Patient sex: M
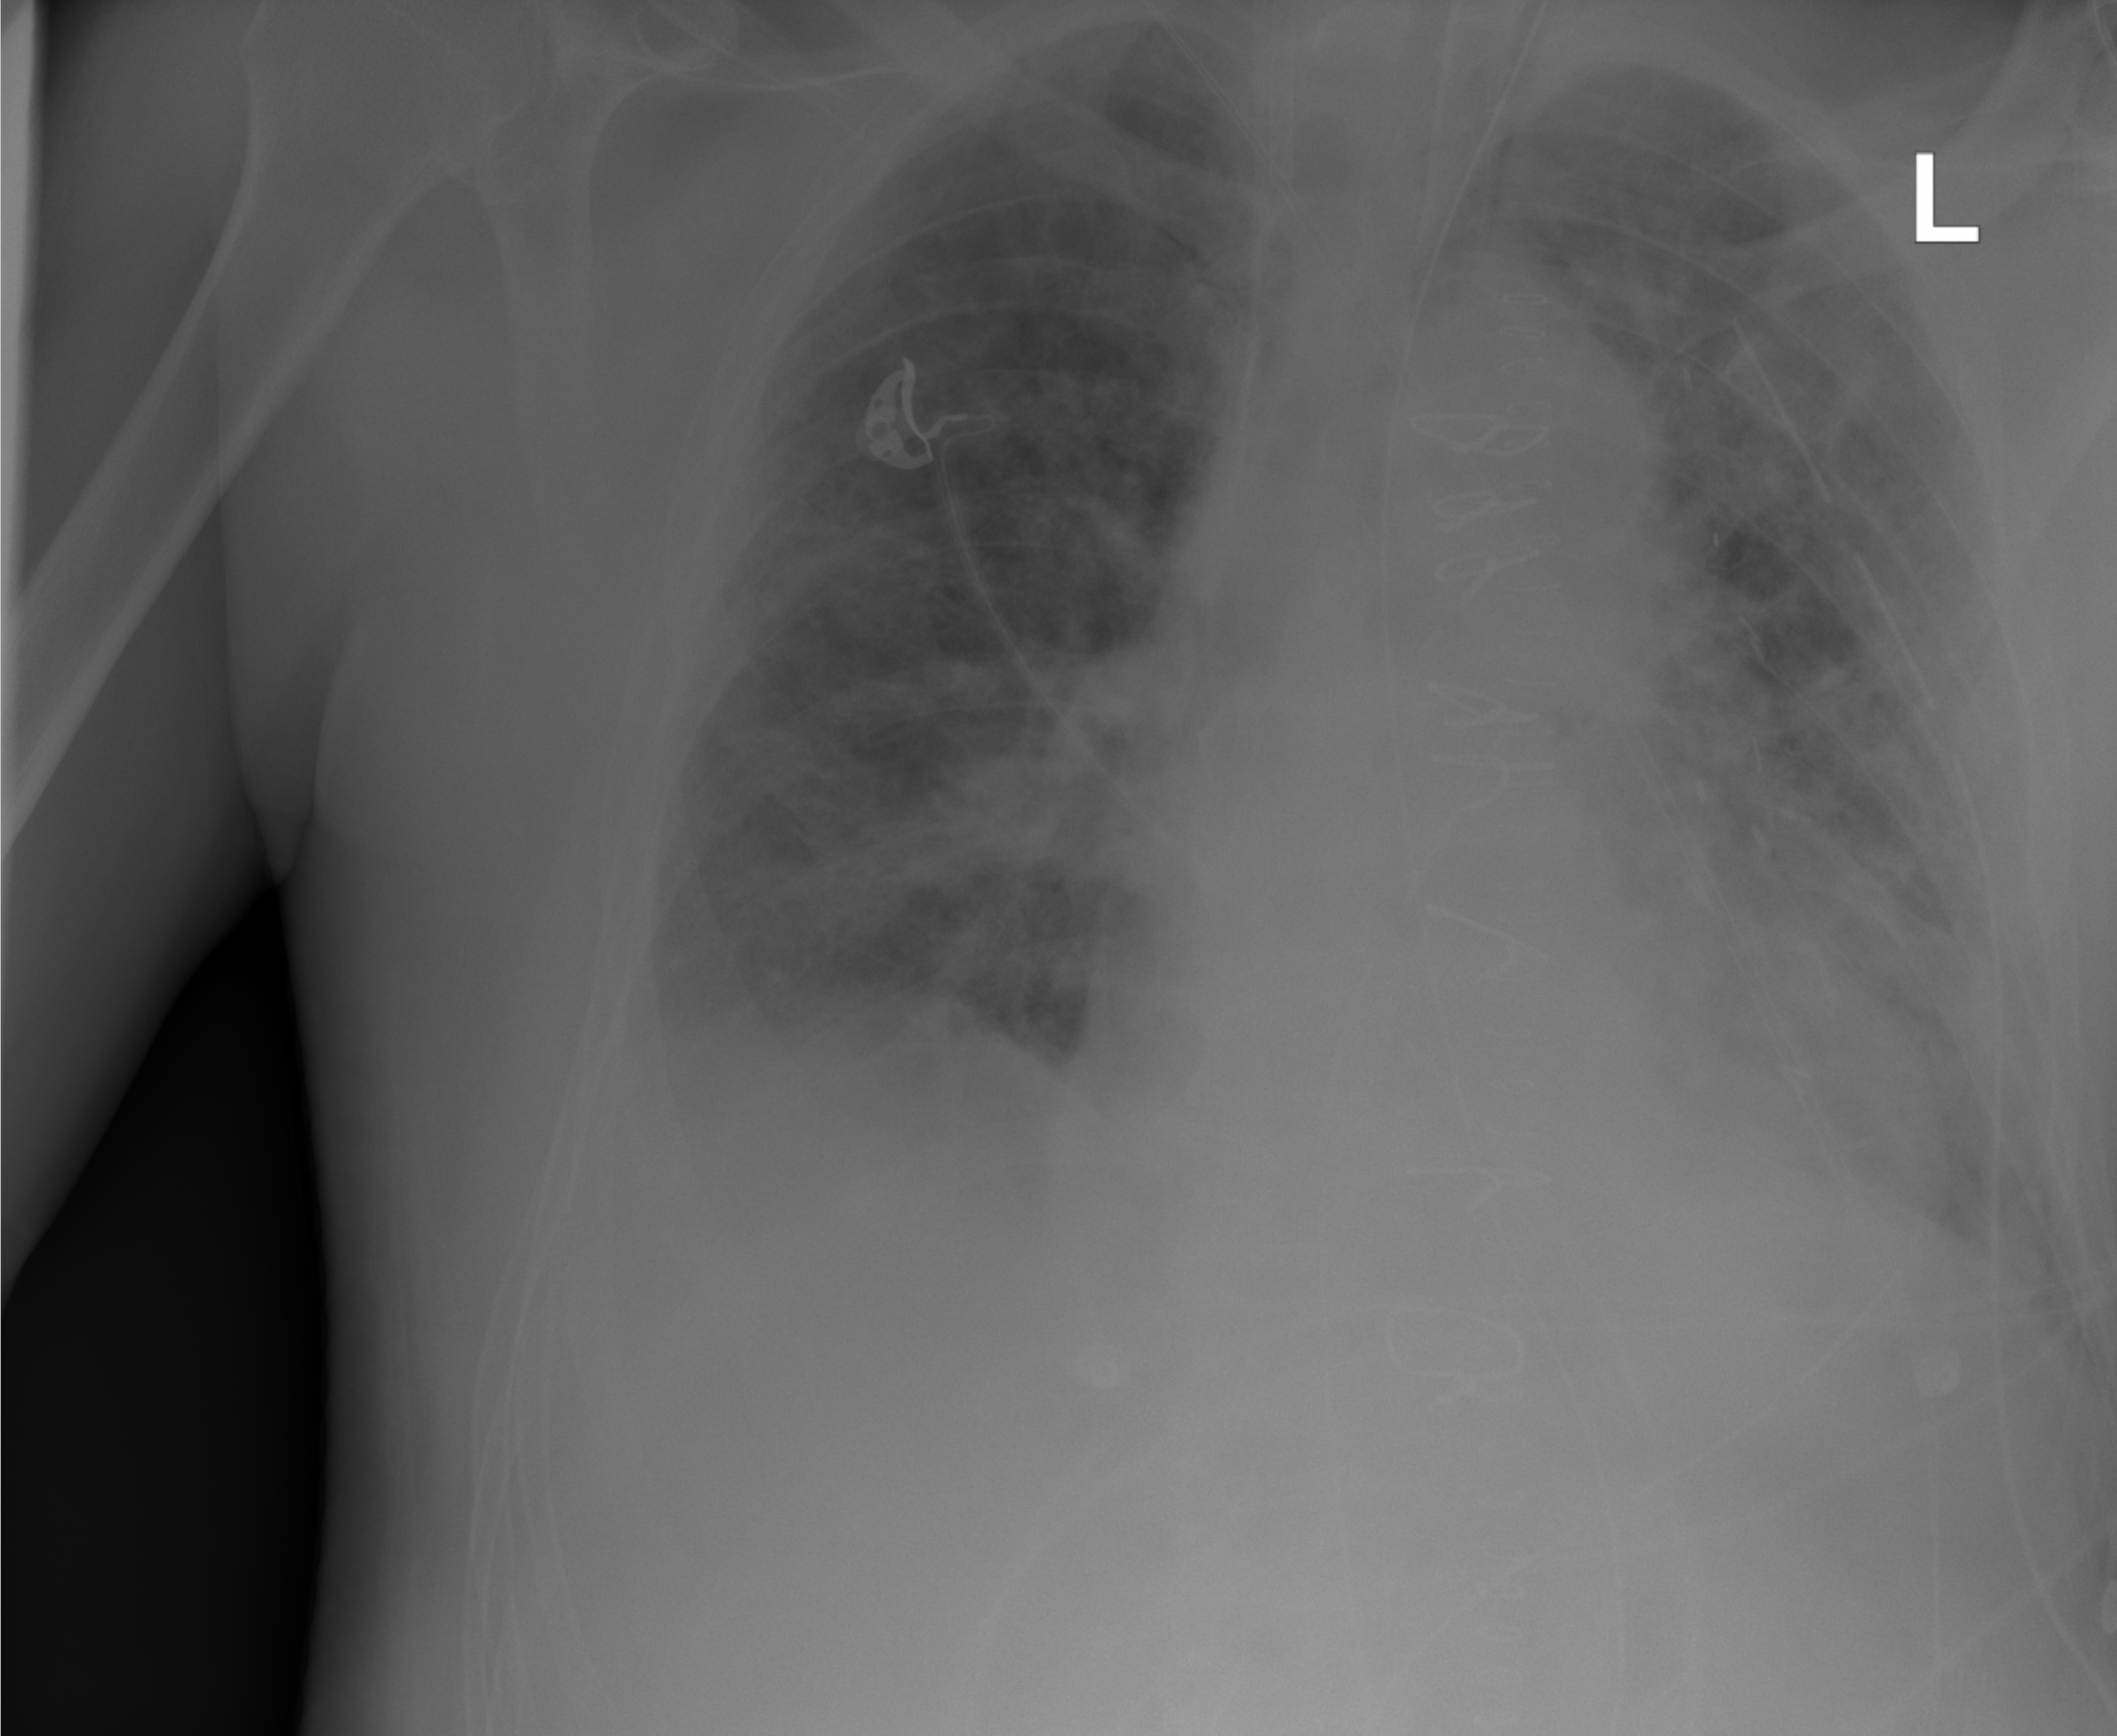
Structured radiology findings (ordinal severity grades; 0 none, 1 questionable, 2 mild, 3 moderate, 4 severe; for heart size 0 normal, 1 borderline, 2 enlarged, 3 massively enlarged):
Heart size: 2
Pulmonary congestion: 3
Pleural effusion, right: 2
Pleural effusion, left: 0
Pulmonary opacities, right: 3
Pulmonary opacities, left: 3
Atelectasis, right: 2
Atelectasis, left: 0